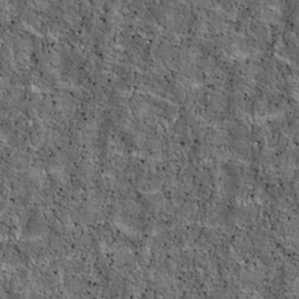
Label: non_frost